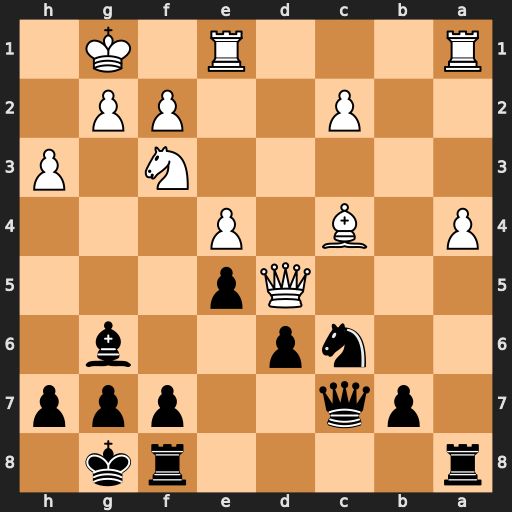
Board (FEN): r4rk1/1pq2ppp/2np2b1/3Qp3/P1B1P3/5N1P/2P2PP1/R3R1K1
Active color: b
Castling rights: -
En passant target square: -
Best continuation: Nb4 Qb5 Nxc2 Rac1 Nxe1